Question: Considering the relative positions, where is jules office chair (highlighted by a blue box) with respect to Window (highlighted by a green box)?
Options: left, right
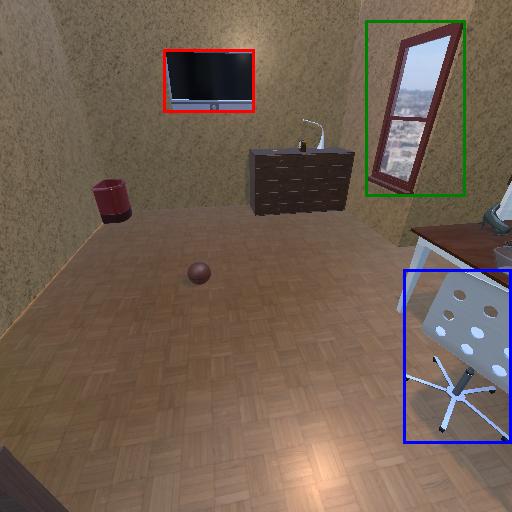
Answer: left